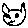
Label: cat